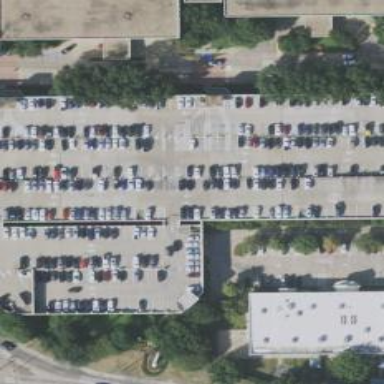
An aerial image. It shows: Parking space is available.